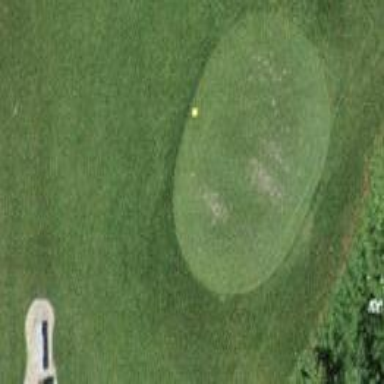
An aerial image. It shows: Golf tee on grassy land.